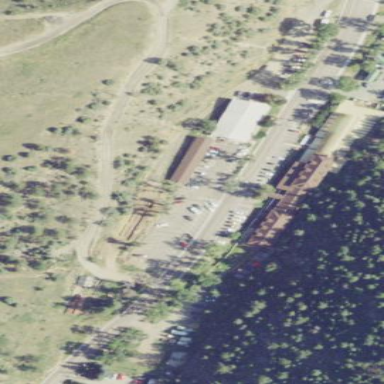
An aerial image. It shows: Parking area.